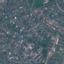
Land use / land cover class: Residential